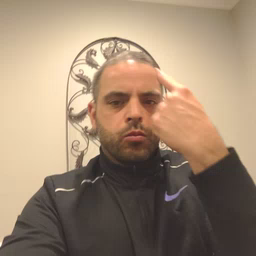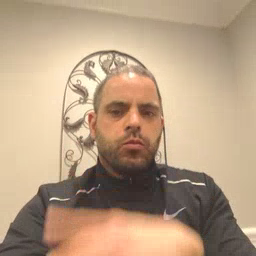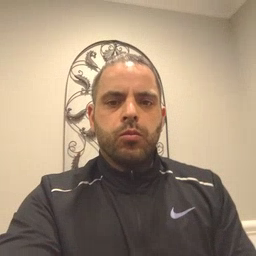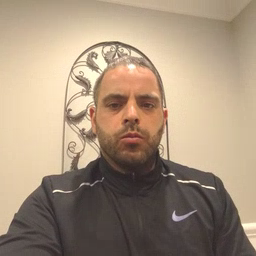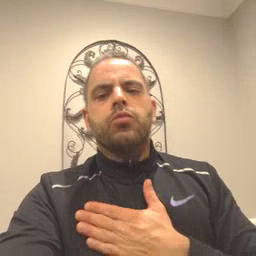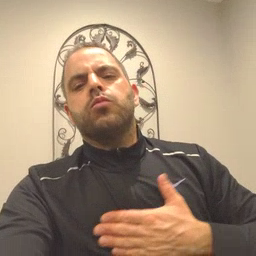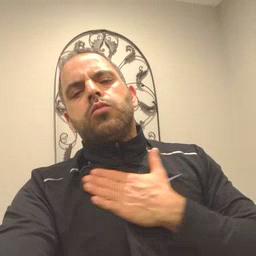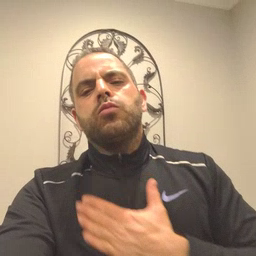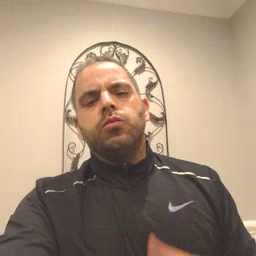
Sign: please